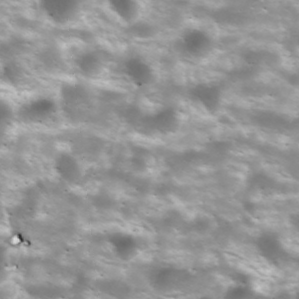
Label: non_frost